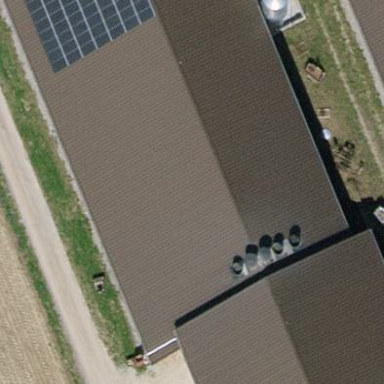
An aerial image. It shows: Rural barn.